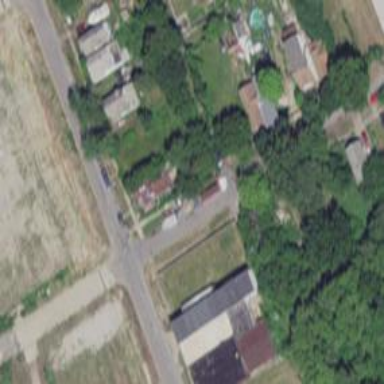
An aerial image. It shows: Alley classified as service road.